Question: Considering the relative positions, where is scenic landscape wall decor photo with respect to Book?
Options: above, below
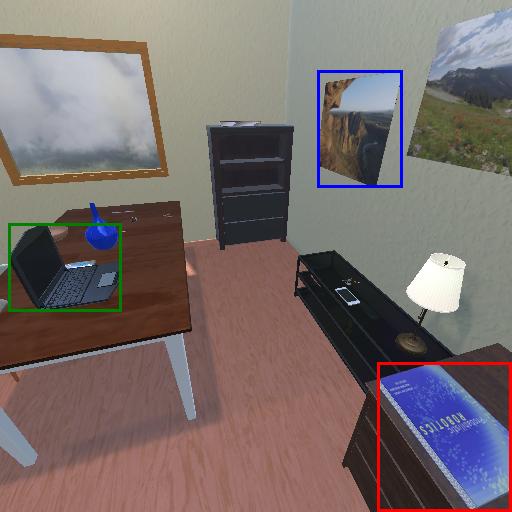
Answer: above